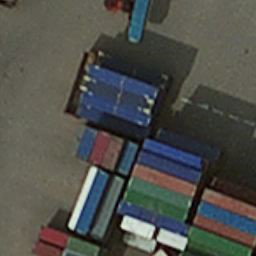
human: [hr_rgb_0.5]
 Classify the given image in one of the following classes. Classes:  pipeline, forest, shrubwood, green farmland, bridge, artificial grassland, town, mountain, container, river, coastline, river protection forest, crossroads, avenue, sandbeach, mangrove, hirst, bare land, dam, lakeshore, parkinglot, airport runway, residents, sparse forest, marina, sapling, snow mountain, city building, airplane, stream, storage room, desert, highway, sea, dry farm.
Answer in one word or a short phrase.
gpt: container